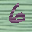
Label: 6